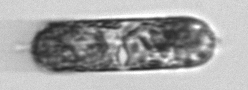
Label: Hemiaulus